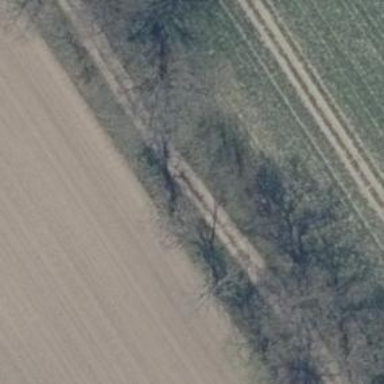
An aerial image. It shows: Row of deciduous broadleaved trees.